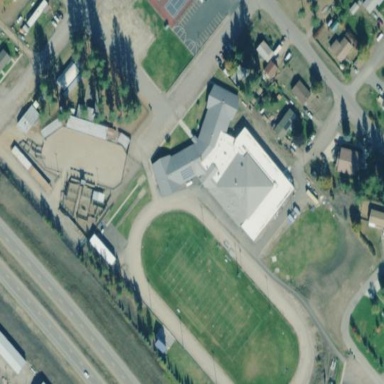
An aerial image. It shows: School building.